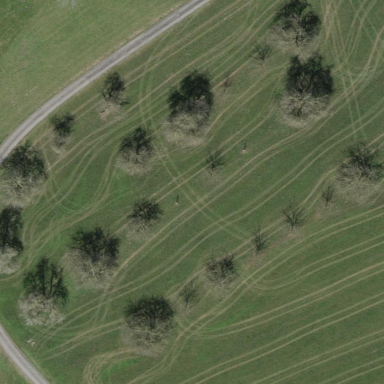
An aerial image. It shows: Orchard.